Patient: sex F, age 71
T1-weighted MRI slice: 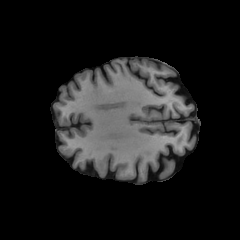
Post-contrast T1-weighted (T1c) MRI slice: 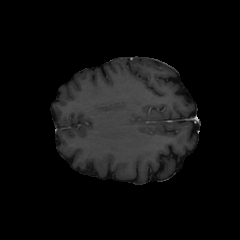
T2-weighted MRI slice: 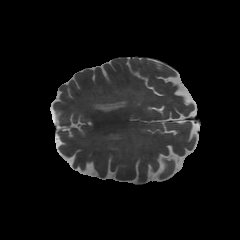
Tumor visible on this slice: no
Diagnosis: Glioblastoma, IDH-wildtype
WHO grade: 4